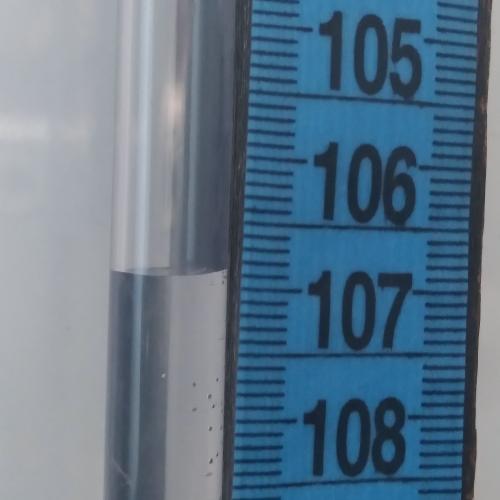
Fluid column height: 106.9 cm